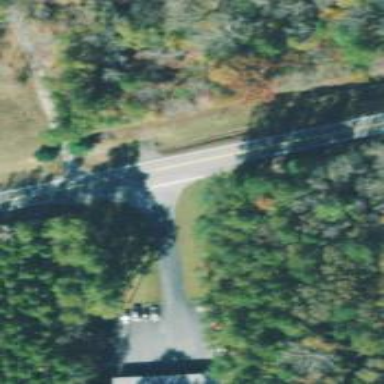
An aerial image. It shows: Road with stop sign.